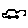
Label: car